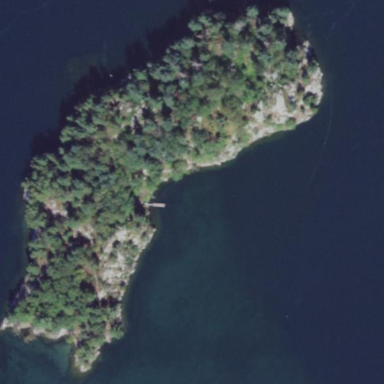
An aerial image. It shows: Islet.